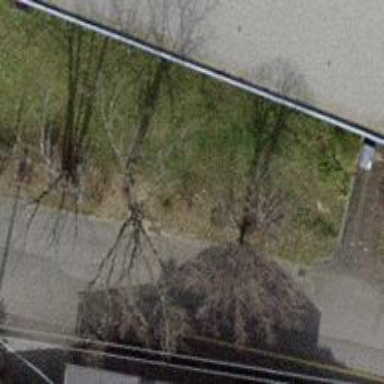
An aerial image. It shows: Evergreen needle-leaved tree.